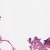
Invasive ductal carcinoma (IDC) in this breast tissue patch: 0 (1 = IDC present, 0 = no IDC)